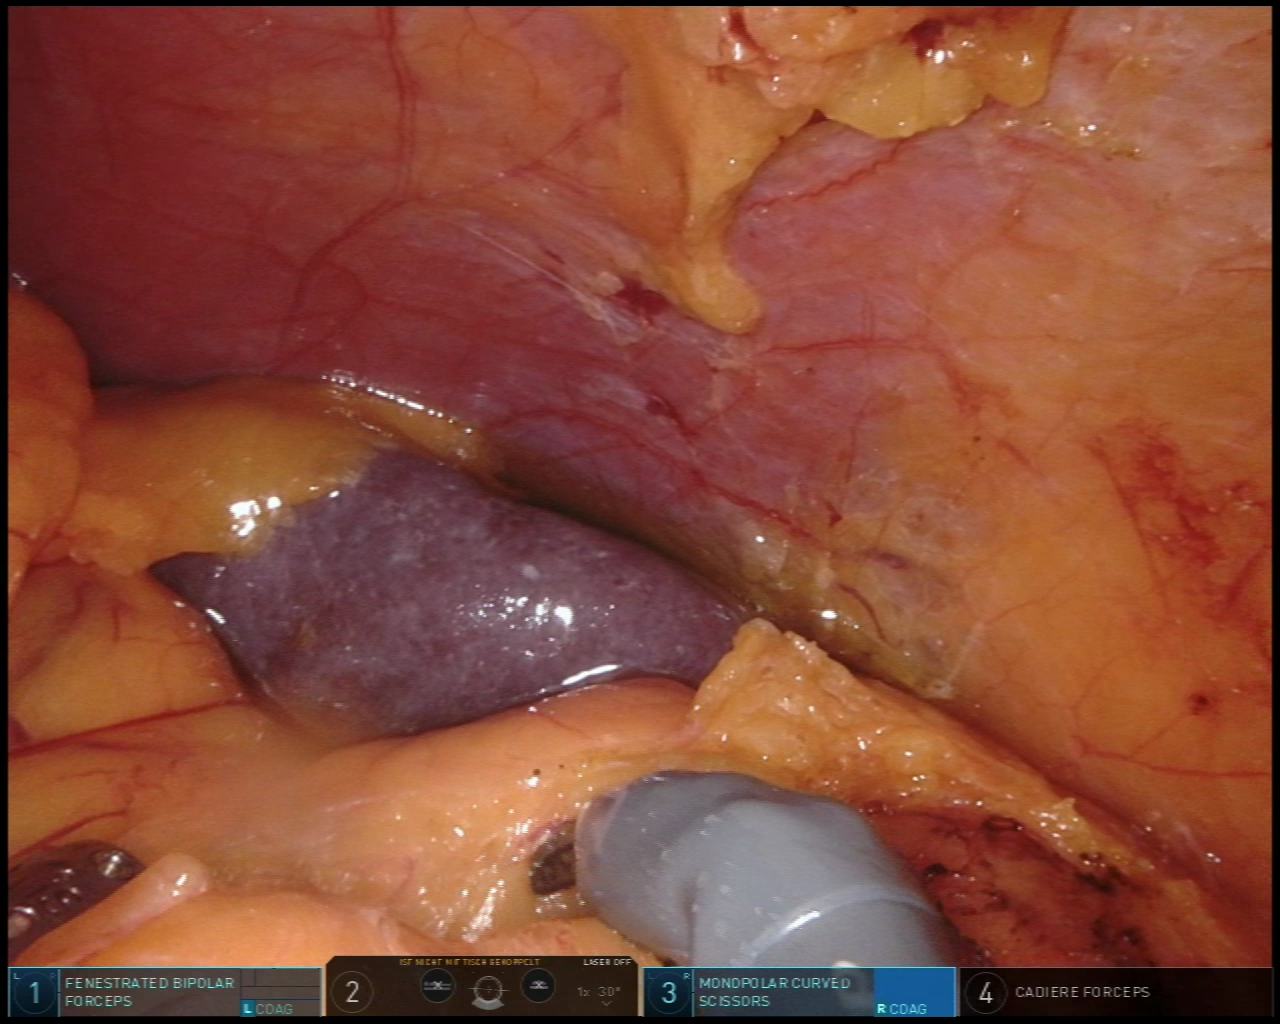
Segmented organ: spleen
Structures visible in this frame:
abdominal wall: yes
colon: no
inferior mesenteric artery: no
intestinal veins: no
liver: no
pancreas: no
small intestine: no
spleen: yes
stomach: no
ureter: no
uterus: no
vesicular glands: no